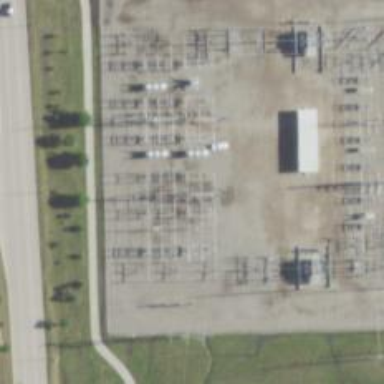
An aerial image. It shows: Switch used for power control.